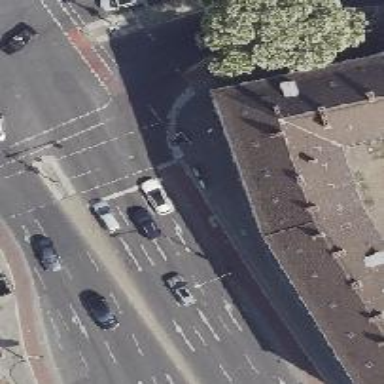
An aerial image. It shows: Cycle track with kerb separating it from the road.